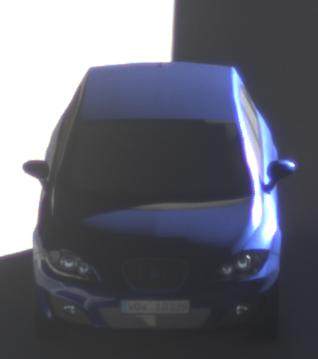
Make: SEAT
Model: Leon 1.4
Detailed model: Leon (1P)
Model produced from: 2009/04
Model produced until: 2010/08
Doors: 5
Color: blue
Road condition: dry road
Daytime: sunrise or sunset
Contrast: high contrast